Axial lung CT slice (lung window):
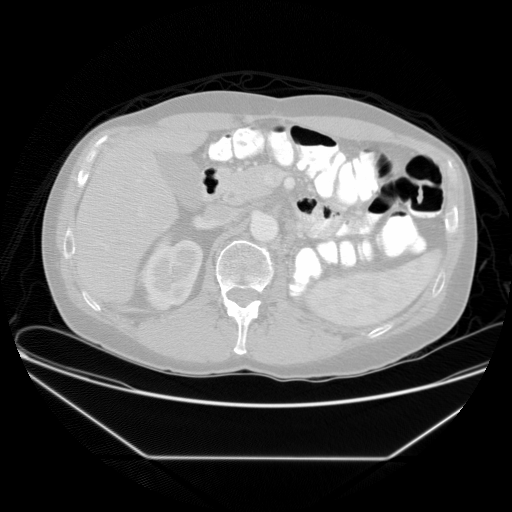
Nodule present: no